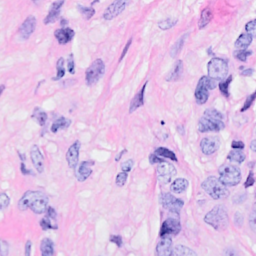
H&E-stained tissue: Breast